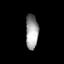
Tissue: prostate
Cell type: T cells
Senescence score: 0.7089
Nuclear area (px): 421
Mean DAPI intensity: 159.071